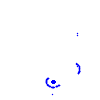
Particle: electron